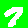
Digit: 7